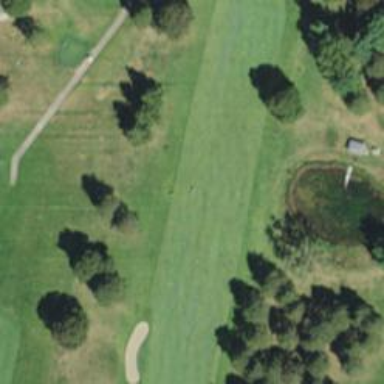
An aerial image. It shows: View of golf hole.